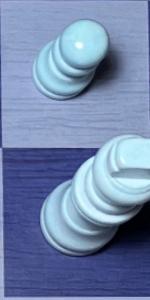
Label: King_White